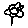
Label: flower